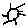
Label: sun